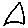
Label: triangle